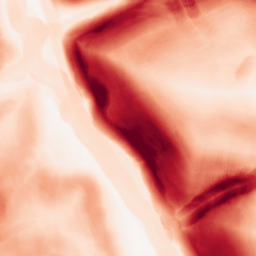
Category: morphological
Decomposition family: morphological_gradient
Decomposition parameters: size: 10
shape: disk
Upsampling method: sinc_blackman
Upsampling parameters: scale: 4
kernel_size: 16
Upsampling scale: 4